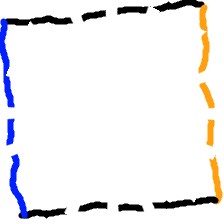
Shape: square